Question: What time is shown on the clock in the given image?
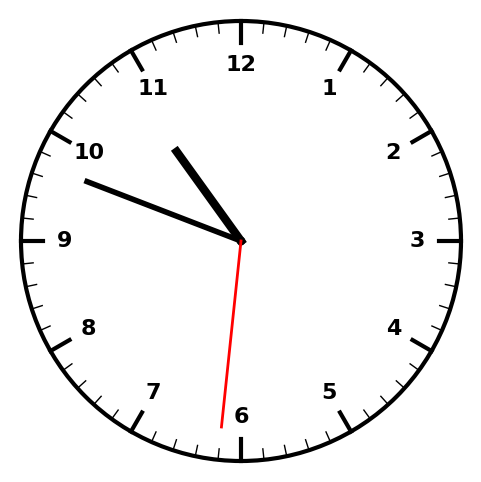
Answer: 10:48:31